Field crop: maize
Growth stage: 2
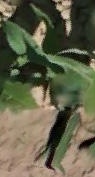
Species: maize